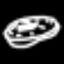
Label: donut